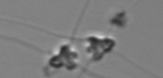
Label: Chaetoceros_didymus